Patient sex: F
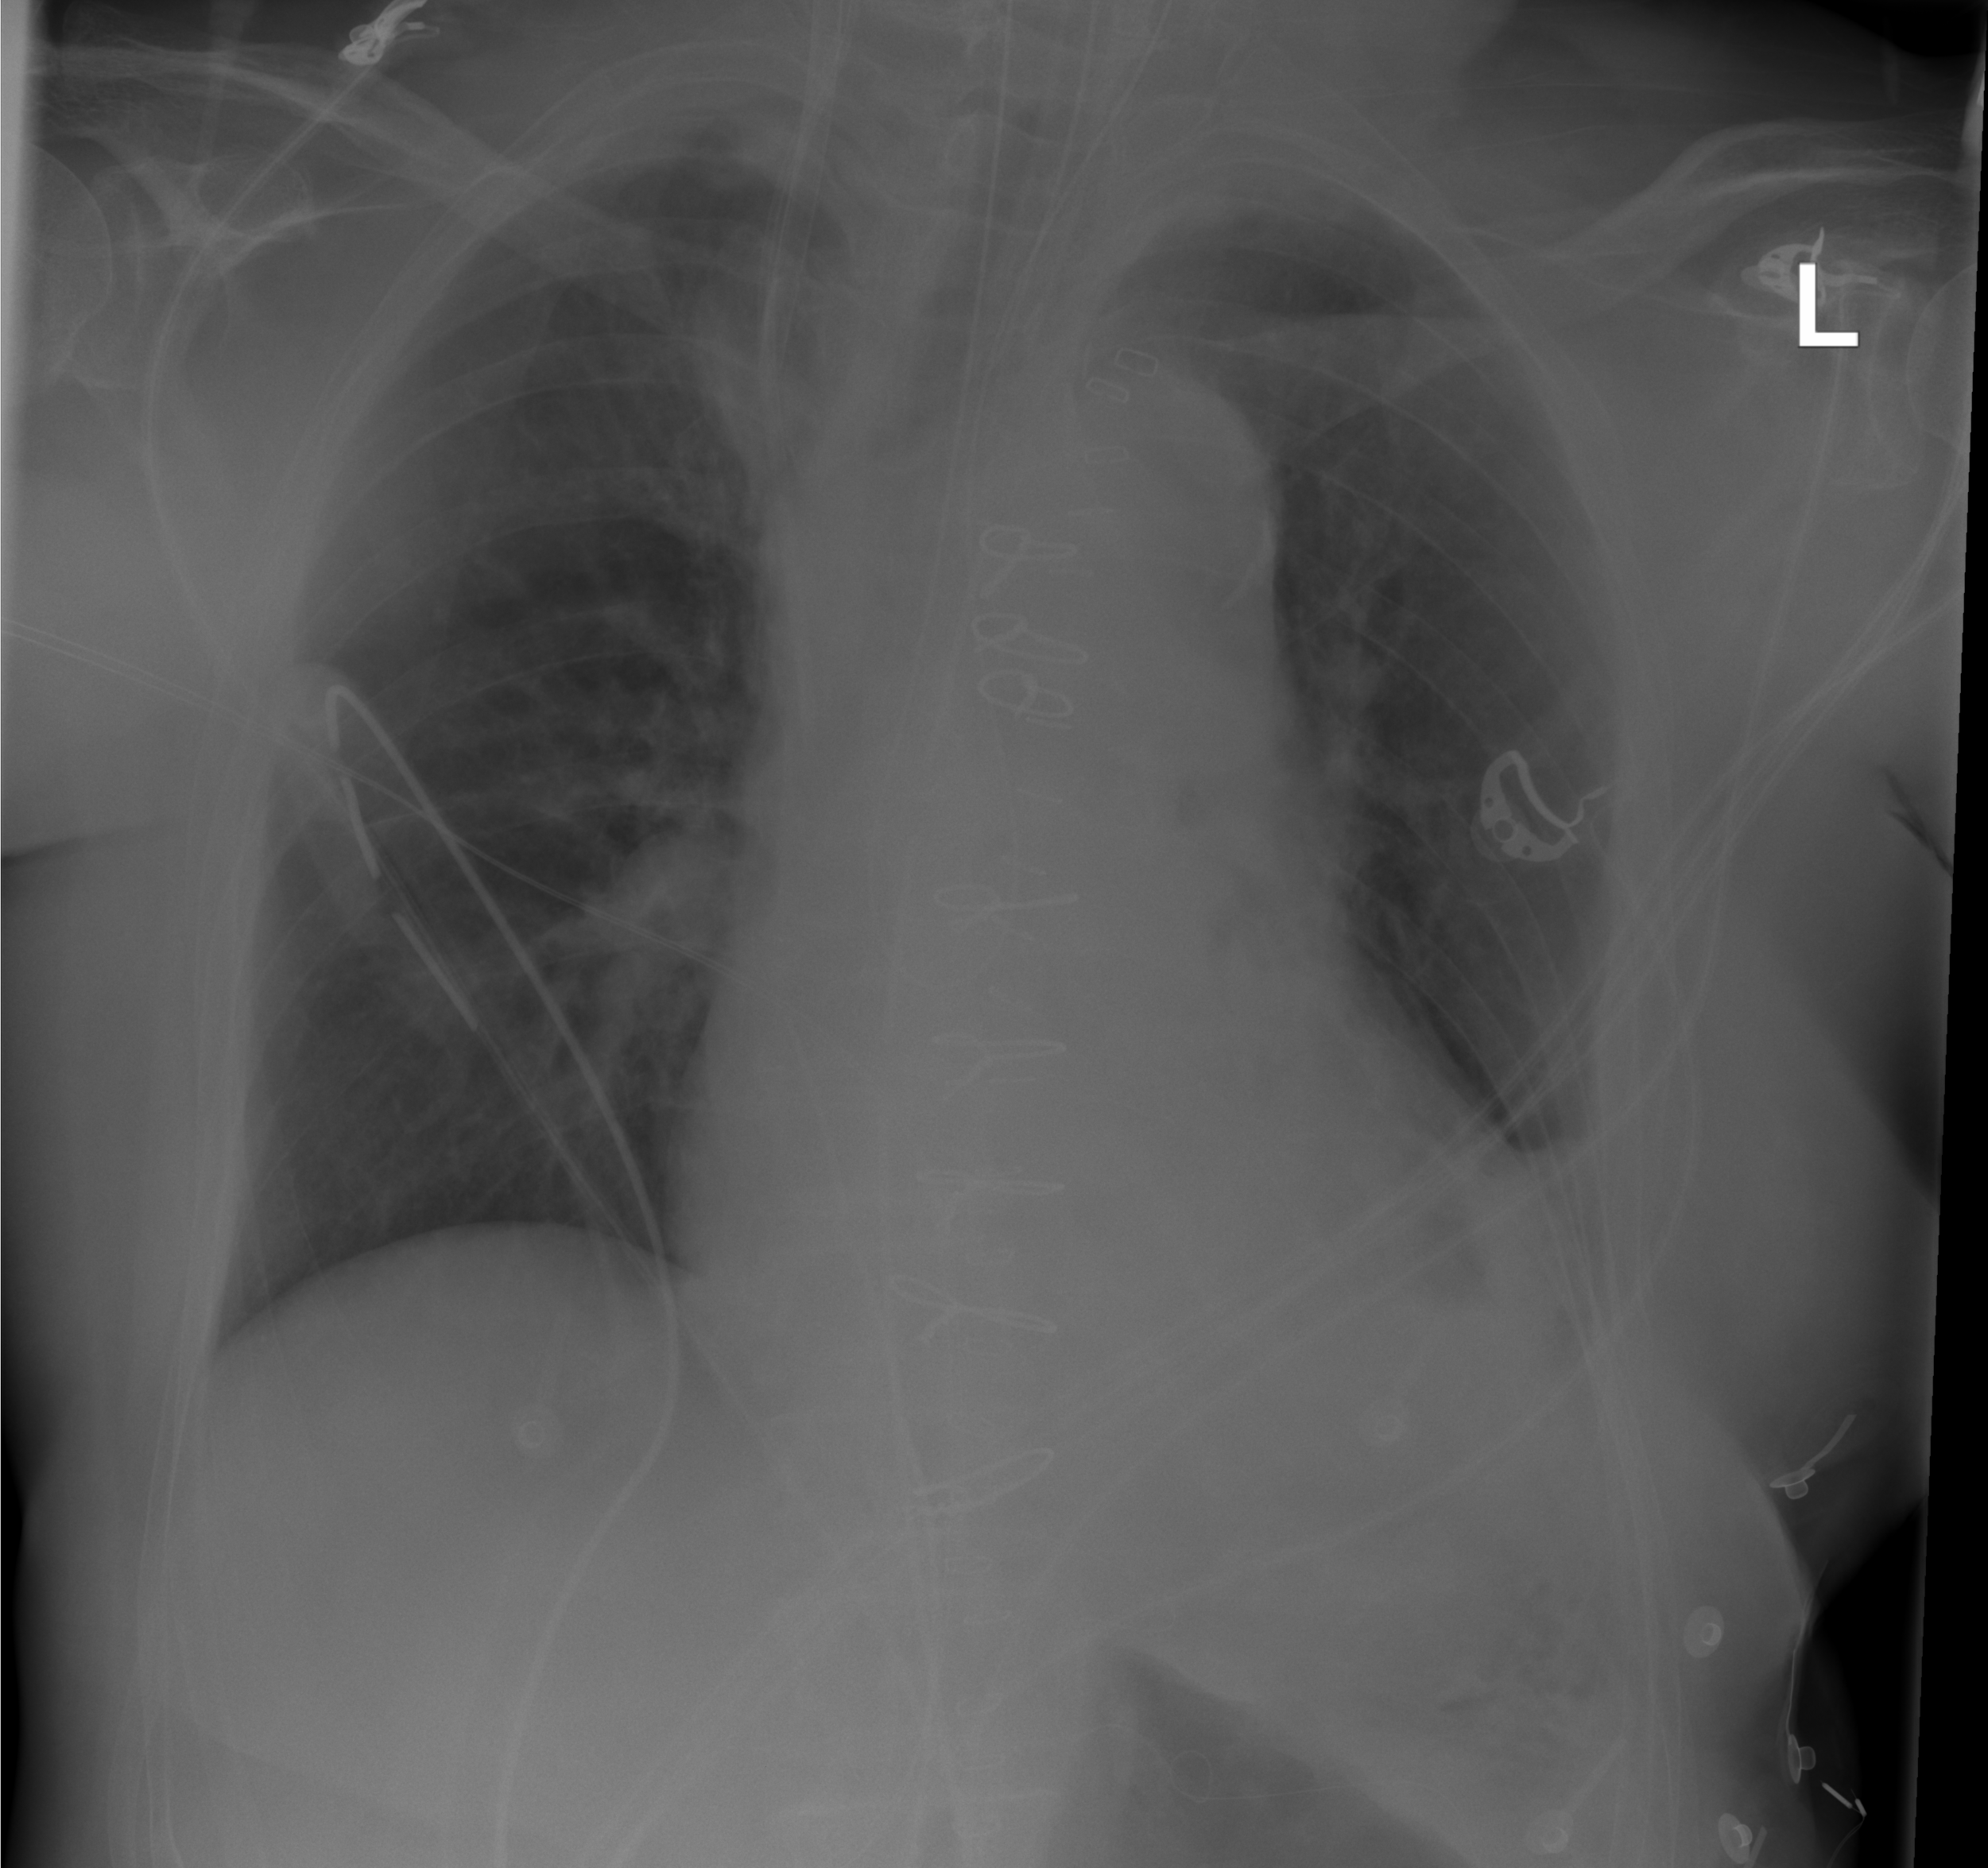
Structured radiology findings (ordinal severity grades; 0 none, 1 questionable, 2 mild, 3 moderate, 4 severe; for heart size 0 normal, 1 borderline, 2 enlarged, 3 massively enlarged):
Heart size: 0
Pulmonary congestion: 0
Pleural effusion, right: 1
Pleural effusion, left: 0
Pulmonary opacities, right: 0
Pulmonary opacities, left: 0
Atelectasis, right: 1
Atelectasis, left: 1